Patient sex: M
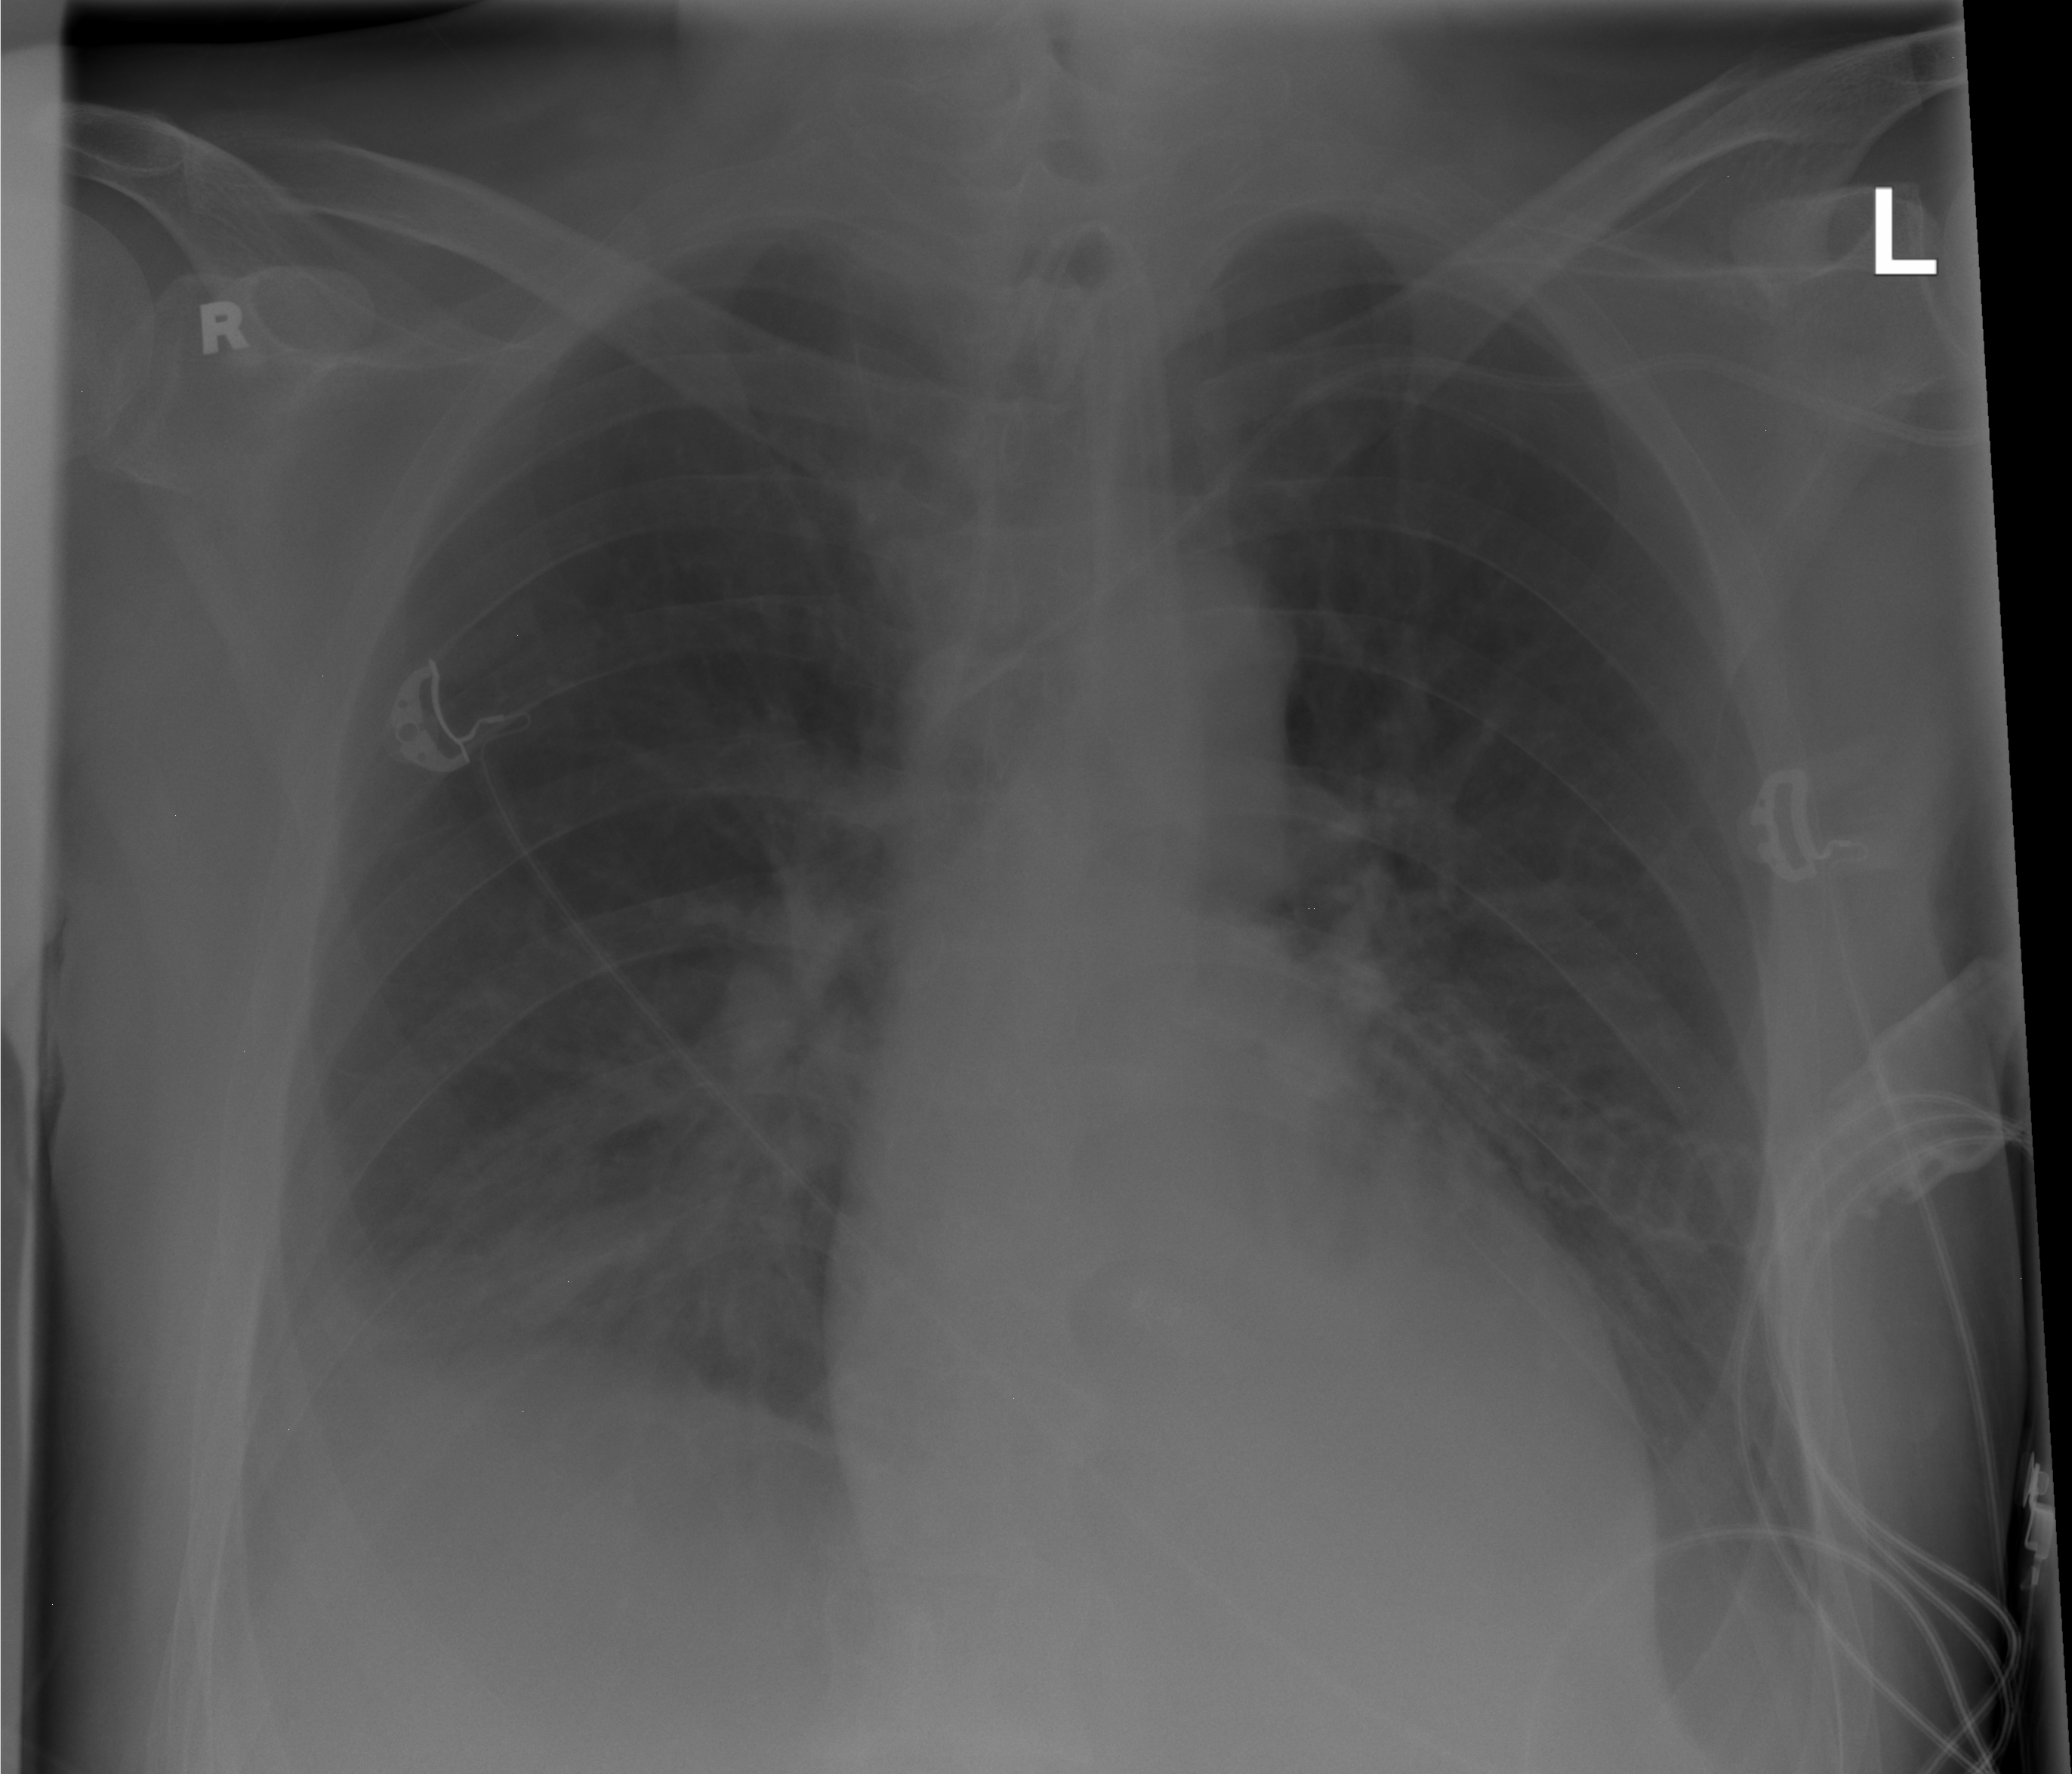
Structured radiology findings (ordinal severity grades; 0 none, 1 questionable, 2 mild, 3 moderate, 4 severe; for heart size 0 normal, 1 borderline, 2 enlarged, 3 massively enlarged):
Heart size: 0
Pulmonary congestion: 0
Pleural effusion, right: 2
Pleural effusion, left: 2
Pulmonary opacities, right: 0
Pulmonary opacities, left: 0
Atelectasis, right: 0
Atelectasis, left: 0